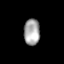
Tissue: lung
Cell type: T cells
Senescence score: 0.1756
Nuclear area (px): 416
Mean DAPI intensity: 164.322